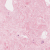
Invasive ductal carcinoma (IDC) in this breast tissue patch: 0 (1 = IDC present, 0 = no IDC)